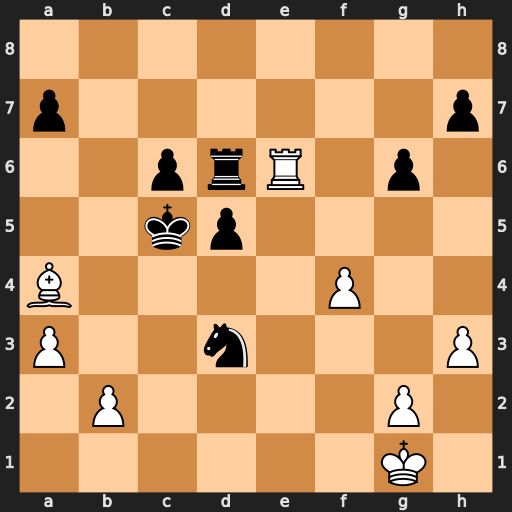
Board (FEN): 8/p6p/2prR1p1/2kp4/B4P2/P2n3P/1P4P1/6K1
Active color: w
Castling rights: -
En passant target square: -
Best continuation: b4+ Kd4 Rxd6